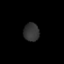
Tissue: prostate
Cell type: T cells
Senescence score: 0.2796
Nuclear area (px): 278
Mean DAPI intensity: 52.306